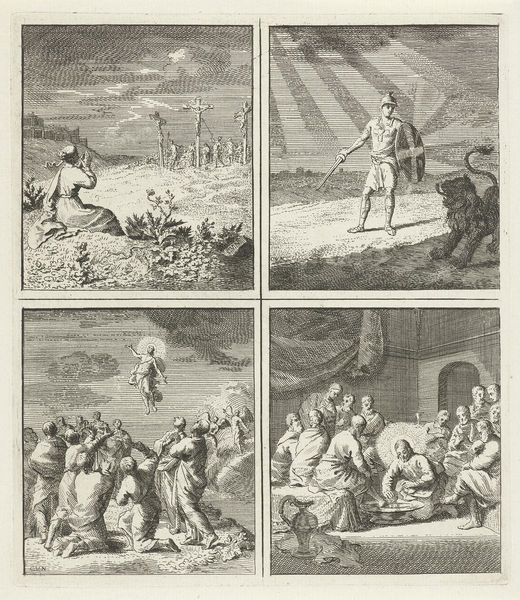
Titel: Vrouw in aanbidding bij Golgota / Geestelijke wapenrusting / Hemelvaart / Christus wast de voeten van Petrus
Künstler: Cornelis van Noorde
Standort: Amsterdam
Institution: Rijksmuseum
Schlagwörter: himmel, kampf, menschen, raum, tür, malerei, bild, feld, engel, grafik, vier, schild, kreuz, strahlen, druck, stich, schwert, helm, nimbus, jesus, kreuzigung, krieger, religiös, tempel, löwe, anbeten, jünger, szenen, himmelfahrt, tafeln, apostel, golgatha, propheten, löwenbändiger, 4 bilder, befestigte stadt